Field crop: maize
Growth stage: 2
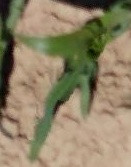
Species: maize